Question: Ah logic is frying my brain!
I have an Archive table that logs the RunDate of when a certain task is run. Looks something like this, but there are many records with the same TaskID and different dates of run.

I need to query this table to look for tasks that haven't been run this month.
This is how far I've got:
'''
SELECT *
FROM (SELECT DISTINCT TaskID FROM tbl_Archive WHERE RunDate <= DateSerial(Year(Now), Month(Now), 1)) AS sub INNER JOIN tbl_Task ON sub.TaskID = tbl_Task.TaskID
WHERE (((tbl_Task.Frequency)="Monthly"));
'''
(I'm selecting DISTINCT because I only want to show the Task once)
This brings up Archive records of tasks that haven't run this month, but the problem is, it doesn't take into account if the task has been run this month.
So somehow I need to say exclude record if there is a date of this month.
I hope someone can clarify this simple-yet-so-difficult problem.
Thanks
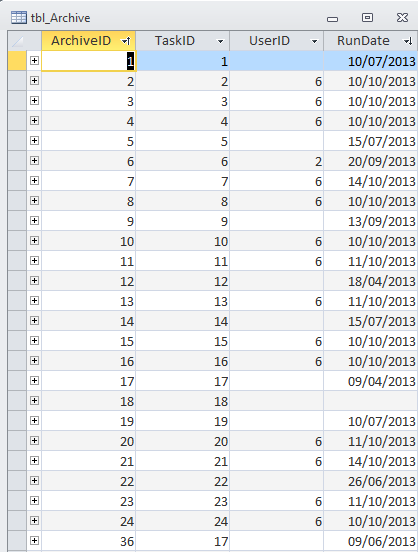
Answer: You can use a NOT IN statement to exclude the ids that have been run this month
'''
SELECT *
FROM (SELECT DISTINCT TaskID FROM tbl_Archive
WHERE RunDate <= DateSerial(Year(Now), Month(Now), 1)
AND TaskID NOT IN
(SELECT TaskID FROM tbl_Archive WHERE RunDate > DateSerial(Year(Now), Month(Now), 1))
)
AS sub INNER JOIN tbl_Task ON sub.TaskID = tbl_Task.TaskID
WHERE (((tbl_Task.Frequency)="Monthly"));
'''